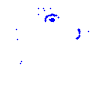
Particle: pion